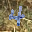
Label: 4